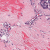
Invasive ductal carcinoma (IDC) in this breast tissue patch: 0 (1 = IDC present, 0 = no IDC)